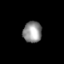
Tissue: skin
Cell type: Epithelial cells
Senescence score: 0.2469
Nuclear area (px): 388
Mean DAPI intensity: 146.389